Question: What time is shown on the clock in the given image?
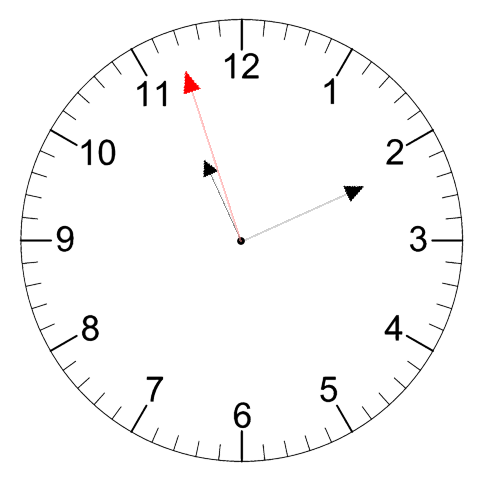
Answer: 11:10:57